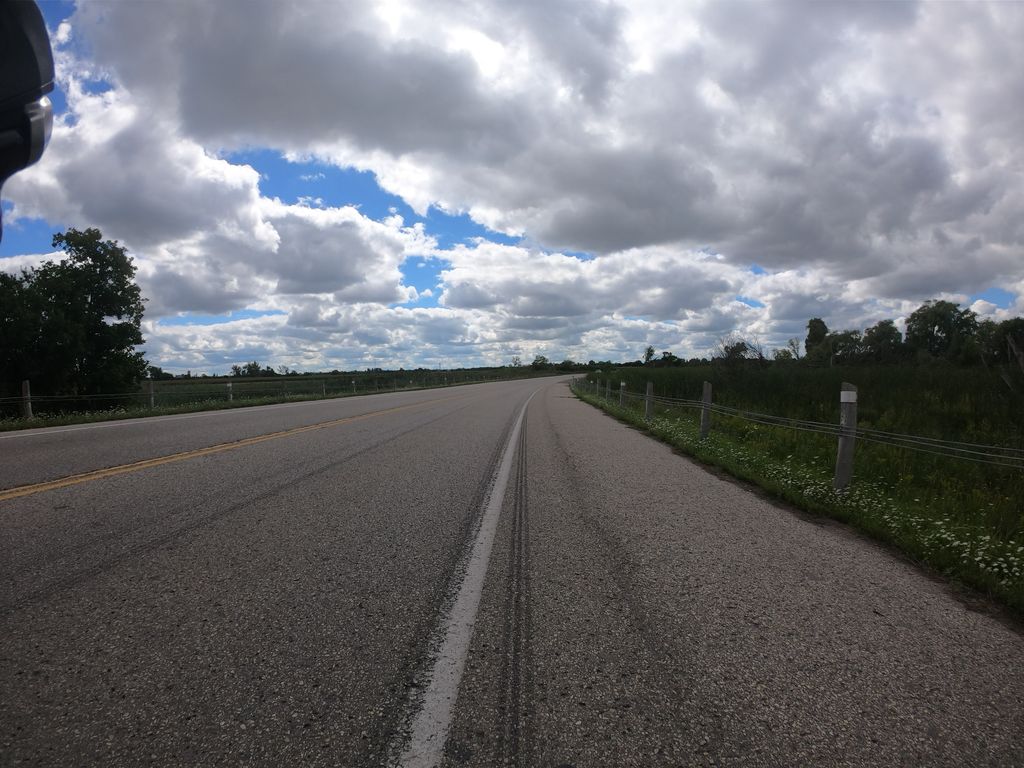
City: kitchener-waterloo